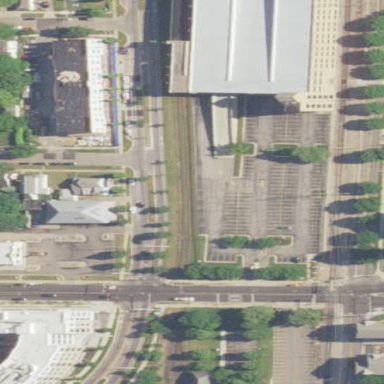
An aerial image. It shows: Park and ride parking facility with surface parking.